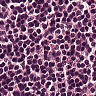
Metastatic tissue present: no